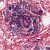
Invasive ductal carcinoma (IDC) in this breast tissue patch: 1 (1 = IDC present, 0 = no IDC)